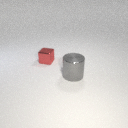
small red metal cube to the left of large gray metal cylinder